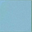
Piece: xx